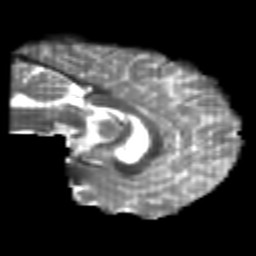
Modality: T2w
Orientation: sagittal
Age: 20
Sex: male
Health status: healthy
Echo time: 0.074 s